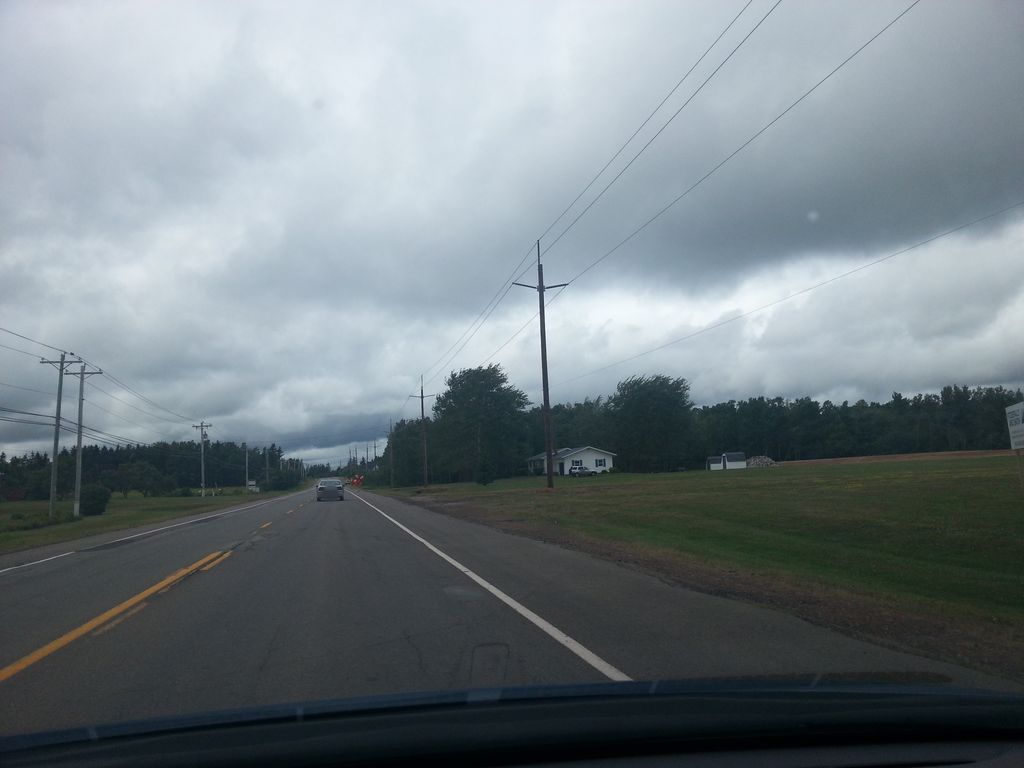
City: charlottetown